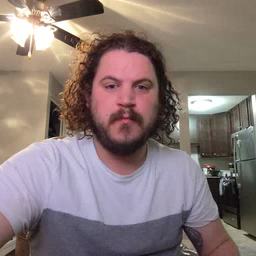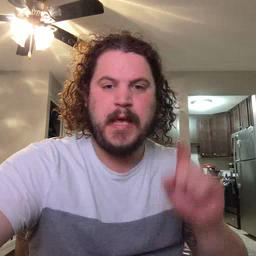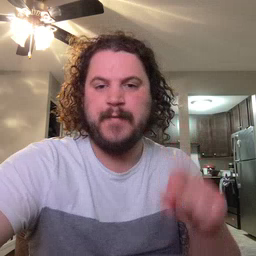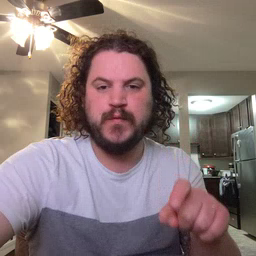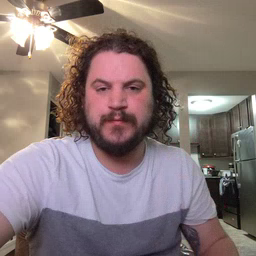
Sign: haveto